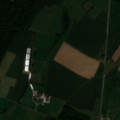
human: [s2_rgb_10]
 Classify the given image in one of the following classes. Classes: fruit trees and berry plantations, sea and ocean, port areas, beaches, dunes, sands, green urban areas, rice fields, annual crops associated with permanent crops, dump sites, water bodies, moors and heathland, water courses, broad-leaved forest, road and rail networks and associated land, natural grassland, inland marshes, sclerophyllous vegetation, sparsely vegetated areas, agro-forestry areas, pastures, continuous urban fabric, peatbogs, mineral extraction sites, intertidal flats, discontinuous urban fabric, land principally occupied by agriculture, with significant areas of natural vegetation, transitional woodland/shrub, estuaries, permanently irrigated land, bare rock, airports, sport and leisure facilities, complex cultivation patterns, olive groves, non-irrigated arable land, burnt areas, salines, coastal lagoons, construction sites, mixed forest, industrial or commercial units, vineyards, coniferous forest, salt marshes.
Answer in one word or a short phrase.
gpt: non-irrigated arable land, pastures, complex cultivation patterns, broad-leaved forest